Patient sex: F
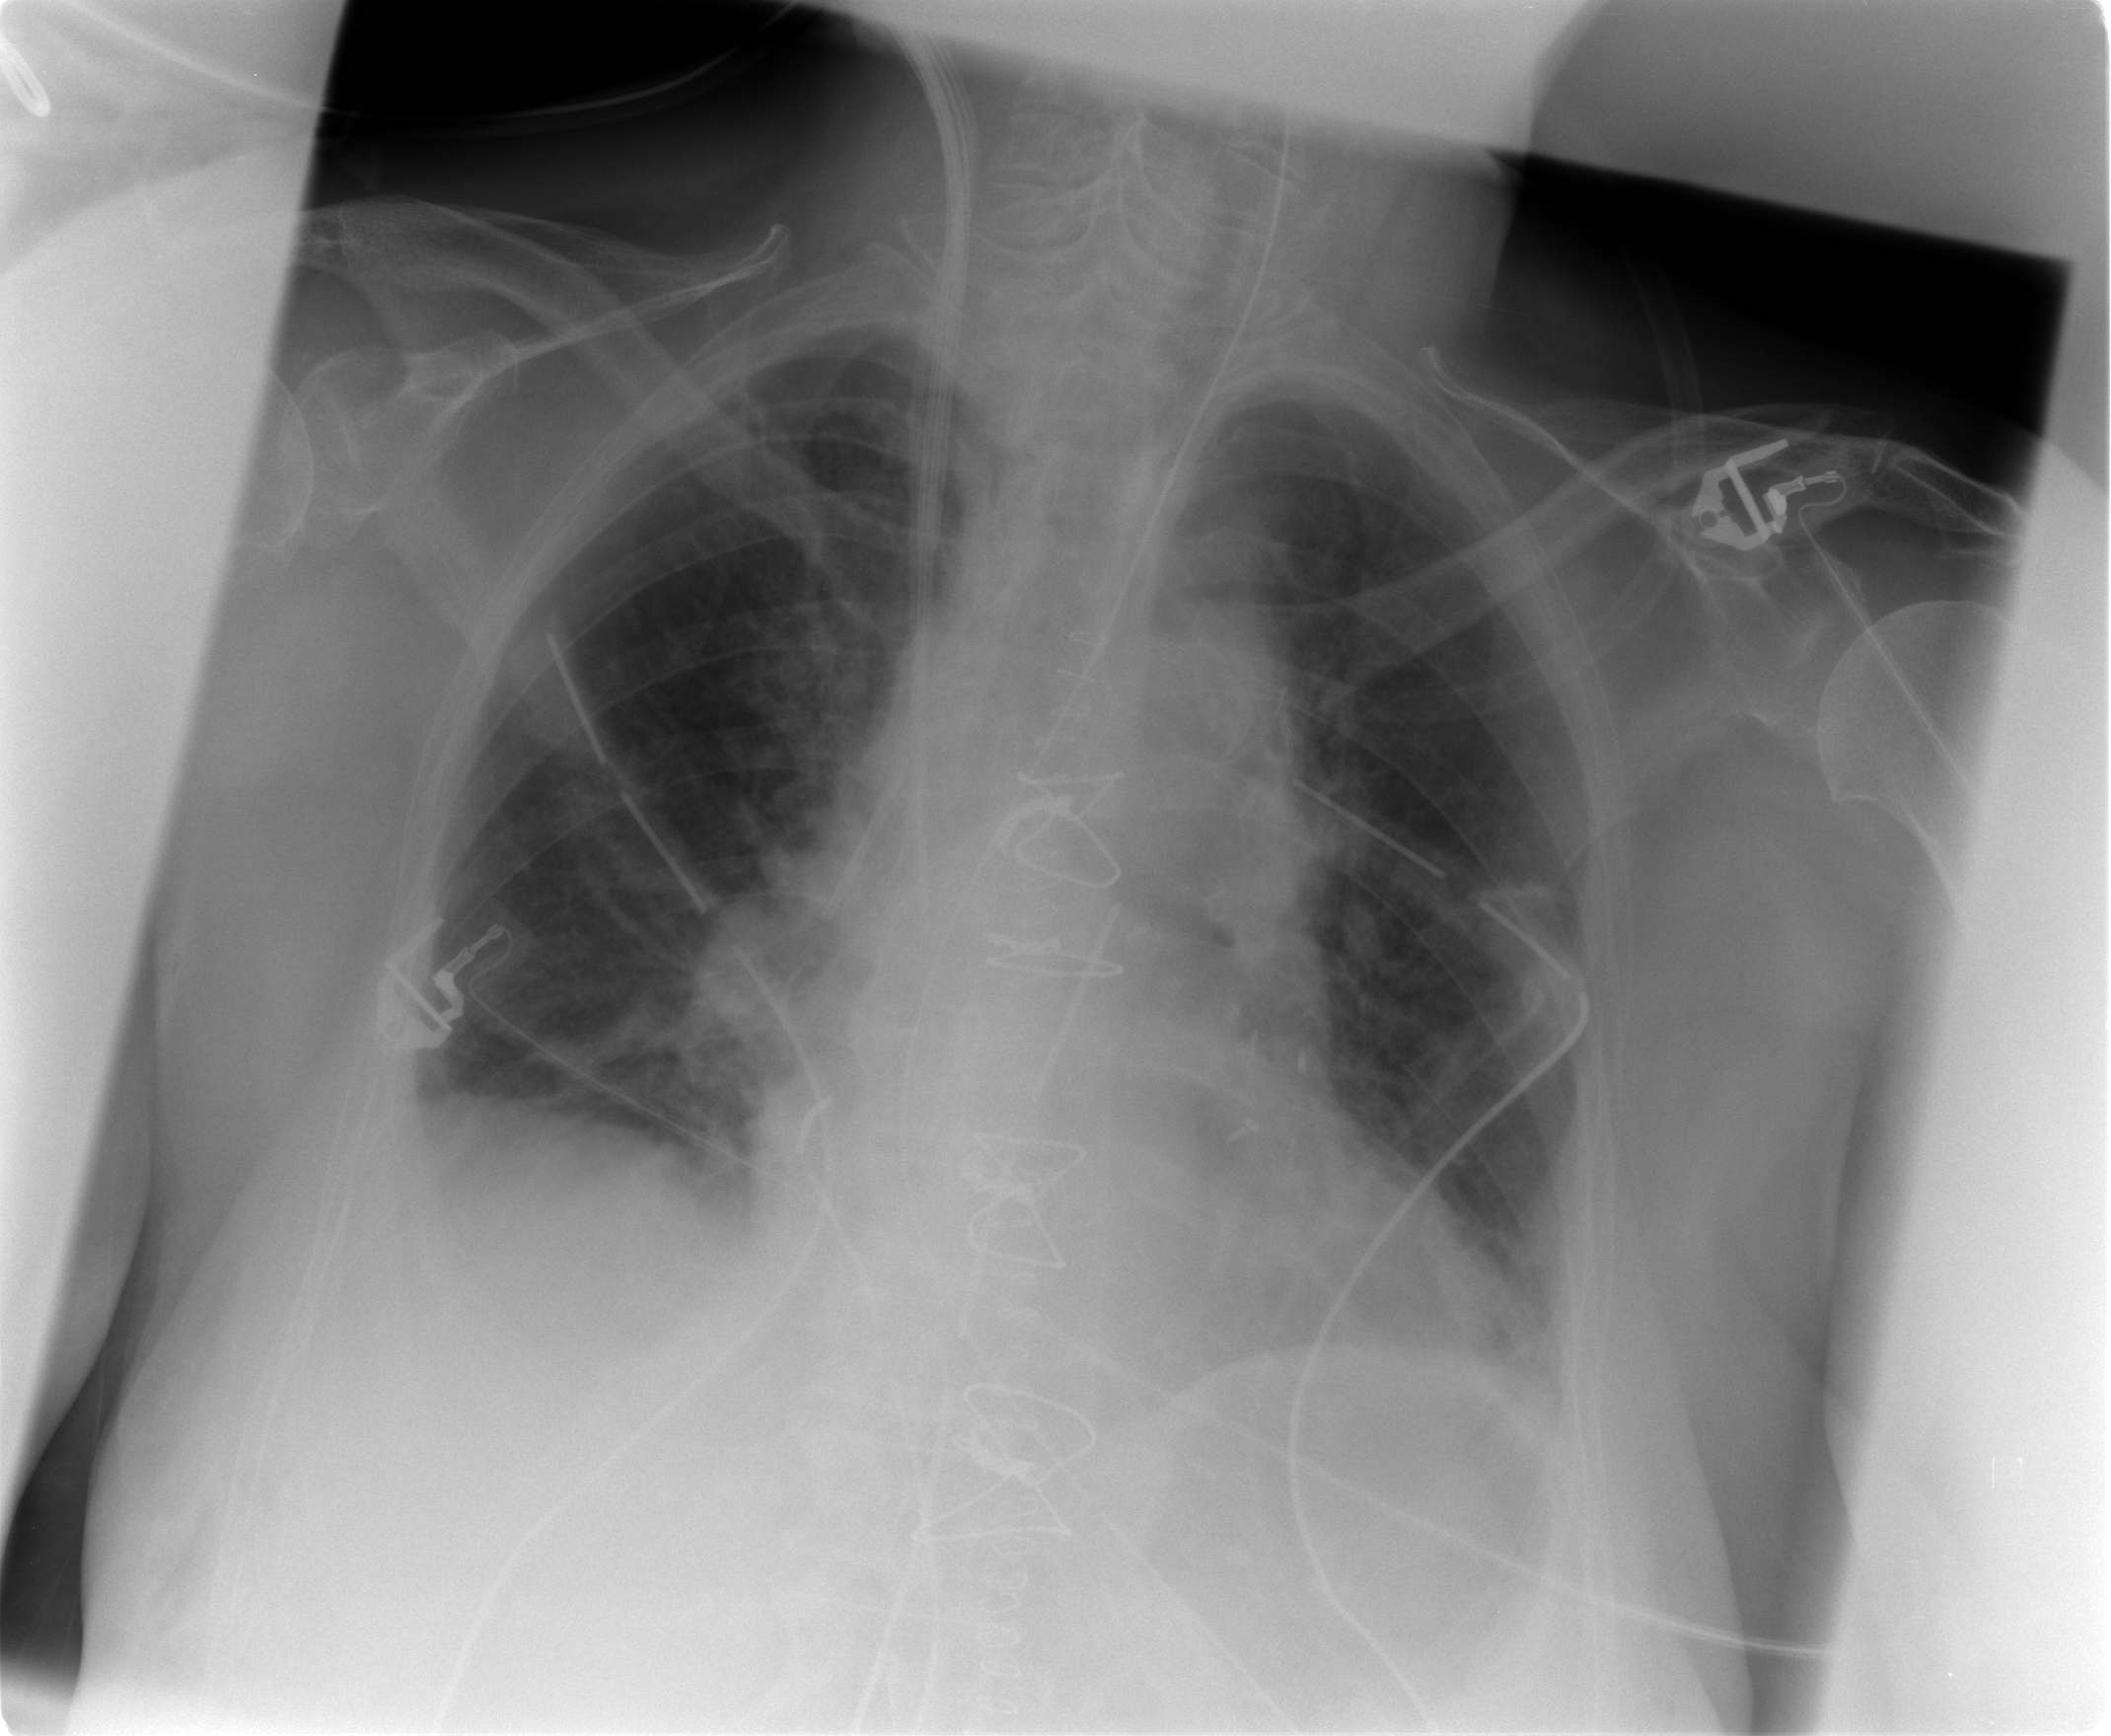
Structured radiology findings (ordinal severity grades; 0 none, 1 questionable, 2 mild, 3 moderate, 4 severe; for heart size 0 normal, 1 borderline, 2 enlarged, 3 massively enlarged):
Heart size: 0
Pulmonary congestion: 1
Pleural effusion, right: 1
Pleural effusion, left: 1
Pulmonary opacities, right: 0
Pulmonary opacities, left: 0
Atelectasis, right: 2
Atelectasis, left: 2